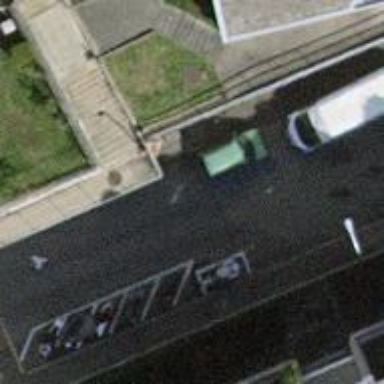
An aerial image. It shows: Road with steps.